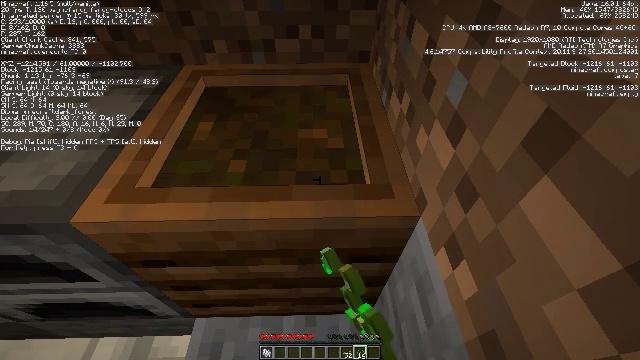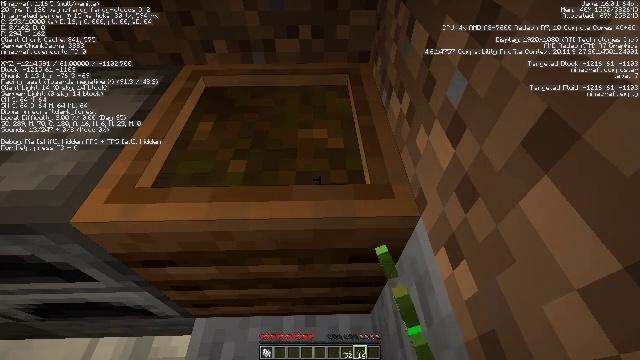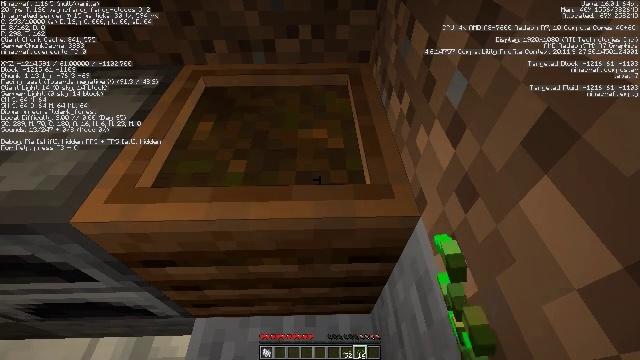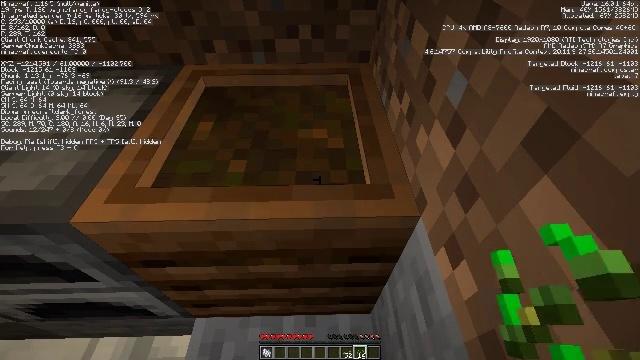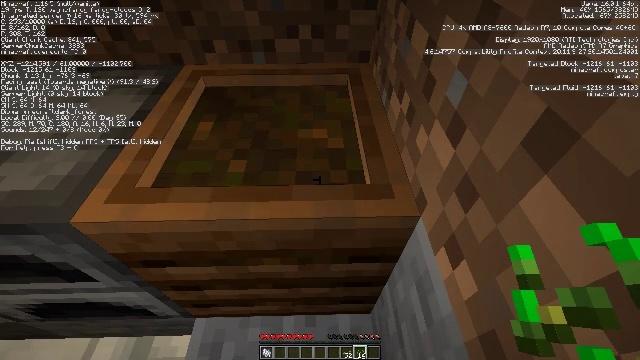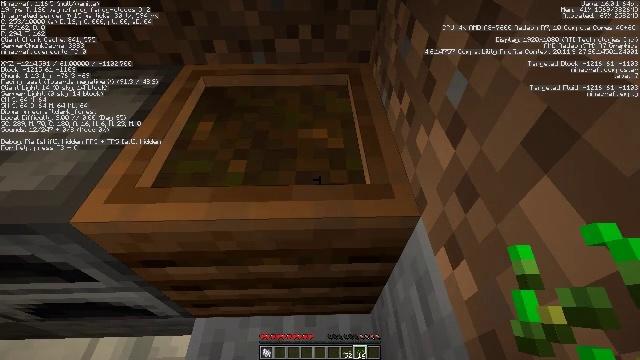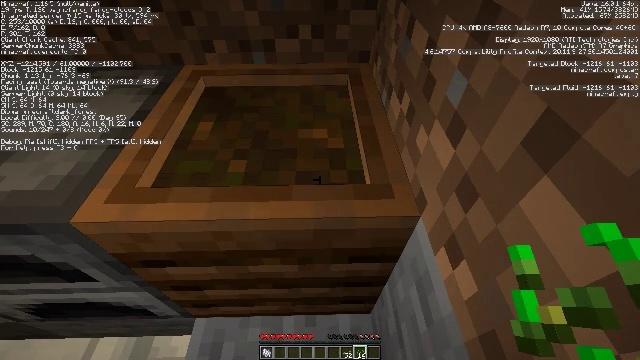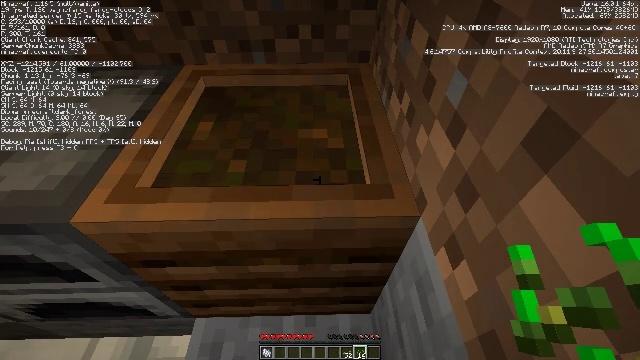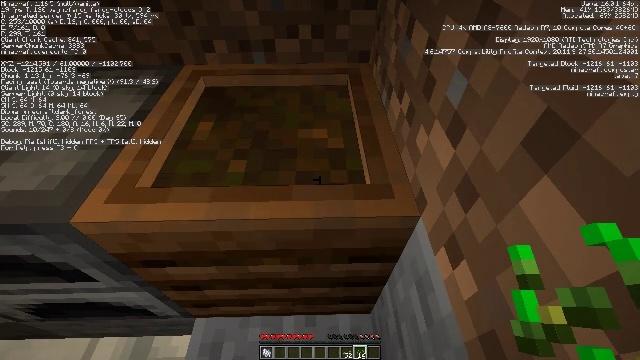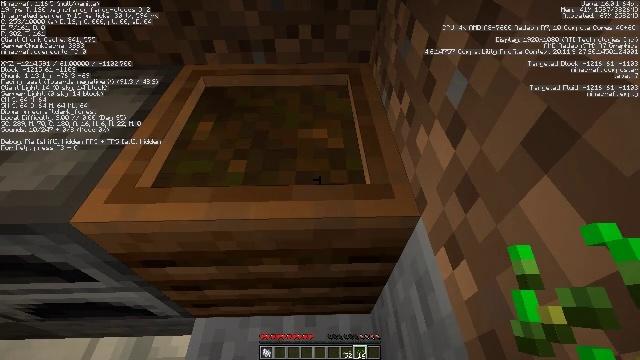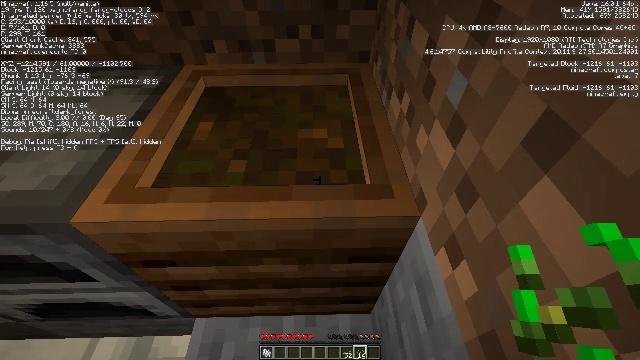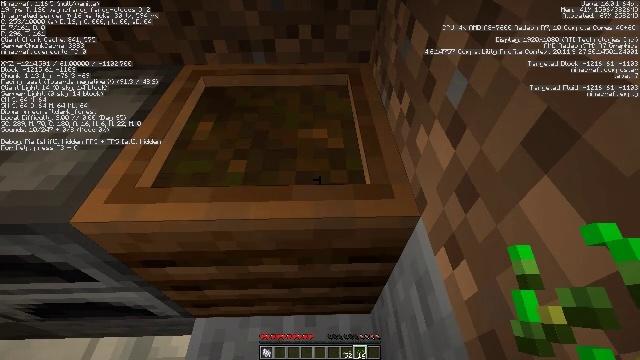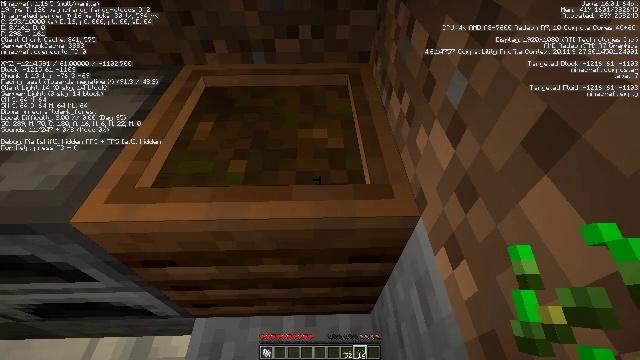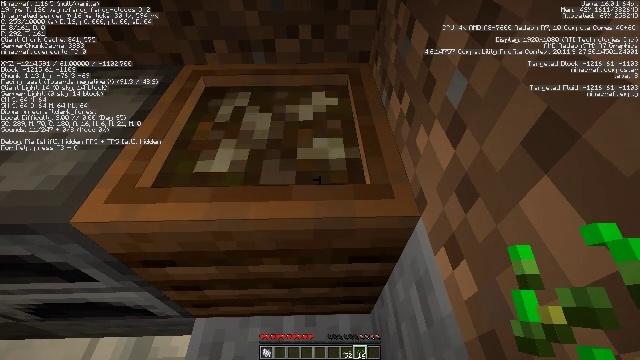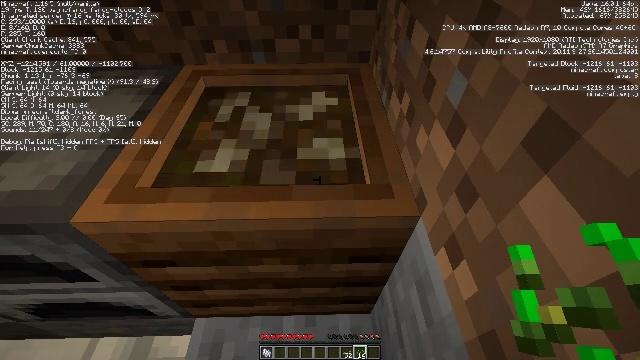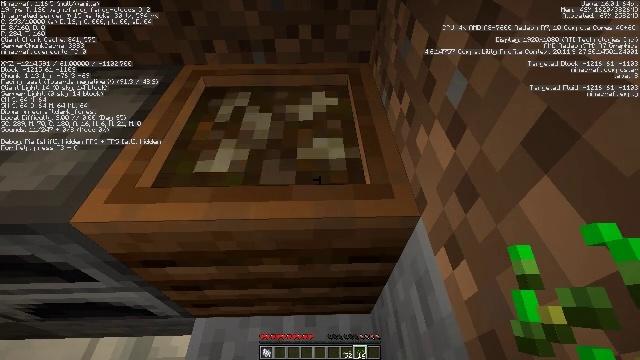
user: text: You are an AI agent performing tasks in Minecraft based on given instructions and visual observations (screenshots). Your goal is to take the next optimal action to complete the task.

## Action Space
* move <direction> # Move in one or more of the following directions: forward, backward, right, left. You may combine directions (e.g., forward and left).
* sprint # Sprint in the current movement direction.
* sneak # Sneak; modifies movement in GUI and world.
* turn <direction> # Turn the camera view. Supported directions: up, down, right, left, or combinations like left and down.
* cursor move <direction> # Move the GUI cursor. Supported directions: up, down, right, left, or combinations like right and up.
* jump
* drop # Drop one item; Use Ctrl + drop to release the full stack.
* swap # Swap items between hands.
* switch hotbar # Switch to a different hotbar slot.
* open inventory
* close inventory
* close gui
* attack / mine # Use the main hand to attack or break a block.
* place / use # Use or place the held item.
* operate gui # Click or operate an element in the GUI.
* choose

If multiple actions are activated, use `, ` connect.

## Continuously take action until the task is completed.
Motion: motion action
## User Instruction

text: Prepare dried kelp by cooking kelp.
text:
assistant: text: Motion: no_op
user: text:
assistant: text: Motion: no_op
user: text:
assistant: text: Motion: no_op
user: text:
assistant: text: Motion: no_op
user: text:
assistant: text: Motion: no_op
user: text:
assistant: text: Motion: no_op
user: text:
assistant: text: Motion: no_op
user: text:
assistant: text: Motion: no_op
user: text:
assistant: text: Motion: no_op
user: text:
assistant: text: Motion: no_op
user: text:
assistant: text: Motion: no_op
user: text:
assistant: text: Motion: no_op
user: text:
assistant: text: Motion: no_op
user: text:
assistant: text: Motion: no_op
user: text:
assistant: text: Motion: no_op
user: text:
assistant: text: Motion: no_op
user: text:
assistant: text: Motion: use / place
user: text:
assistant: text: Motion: use / place
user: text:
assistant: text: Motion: use / place
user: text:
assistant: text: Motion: no_op
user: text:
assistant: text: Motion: no_op
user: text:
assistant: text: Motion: no_op
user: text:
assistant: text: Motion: no_op
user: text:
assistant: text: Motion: no_op
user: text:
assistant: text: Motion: no_op
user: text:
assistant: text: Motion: no_op
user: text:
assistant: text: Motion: no_op
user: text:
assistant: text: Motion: no_op
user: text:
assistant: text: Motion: no_op
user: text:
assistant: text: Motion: no_op